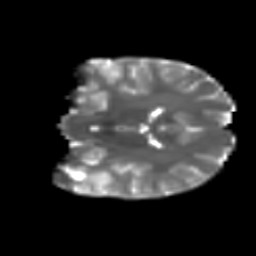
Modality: T2w
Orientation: coronal
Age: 16
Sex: female
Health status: ill
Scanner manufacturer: ge
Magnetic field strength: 3 T
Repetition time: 6.752 s
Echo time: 0.079 s